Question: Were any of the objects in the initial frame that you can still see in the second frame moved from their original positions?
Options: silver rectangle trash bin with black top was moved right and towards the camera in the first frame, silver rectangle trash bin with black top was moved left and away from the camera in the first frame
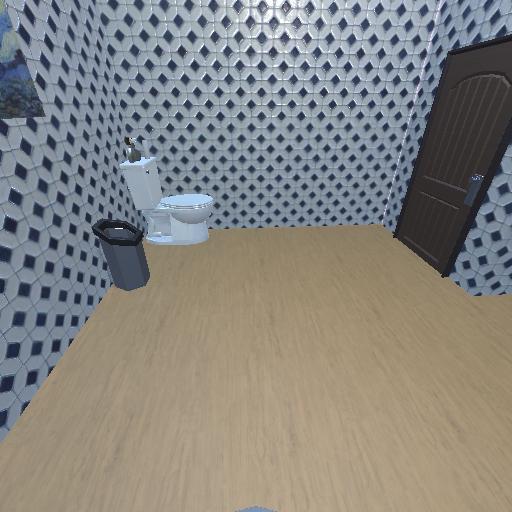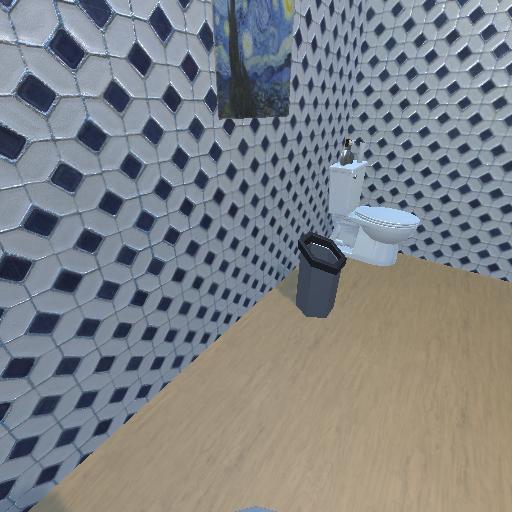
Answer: silver rectangle trash bin with black top was moved right and towards the camera in the first frame